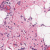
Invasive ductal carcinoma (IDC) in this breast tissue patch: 0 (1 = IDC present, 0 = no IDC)